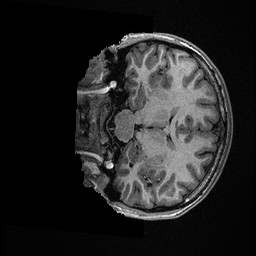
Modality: T1w
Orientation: coronal
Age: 22
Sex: female
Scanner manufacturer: ge
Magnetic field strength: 3 T
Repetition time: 0.006952 s
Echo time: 0.00292 s